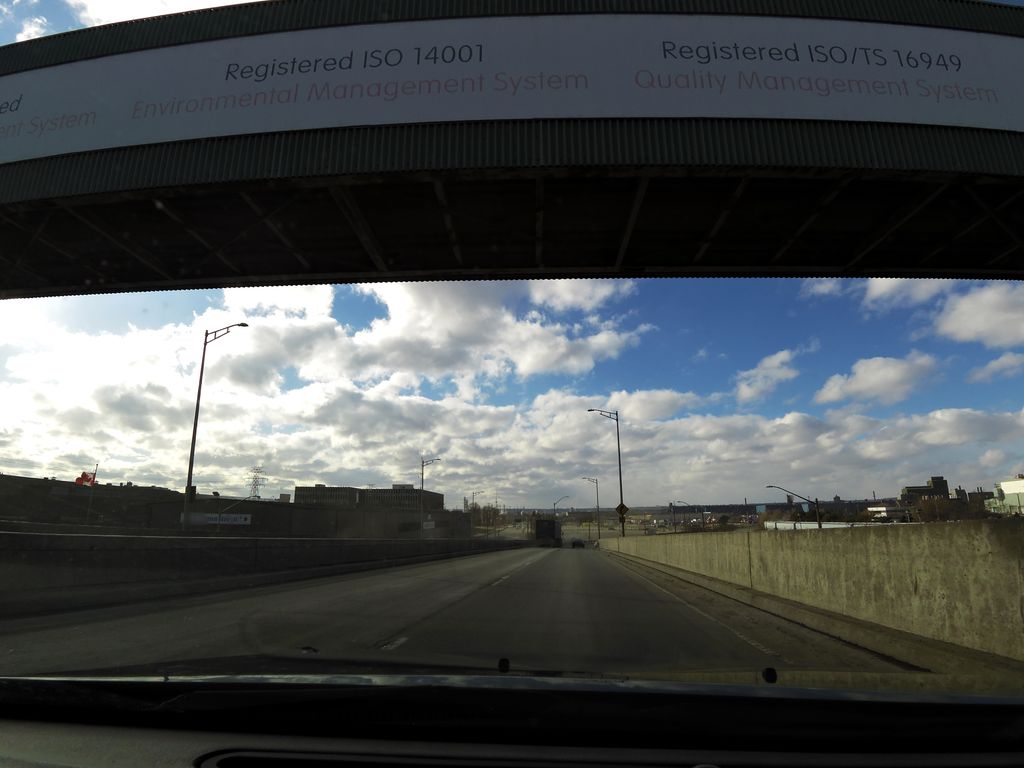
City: hamilton